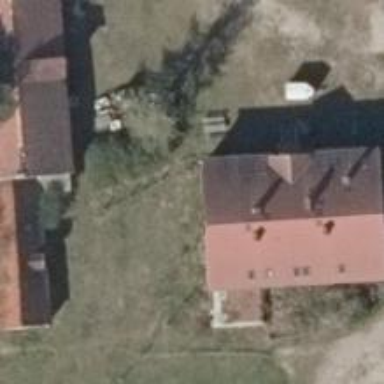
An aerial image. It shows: Simple house.